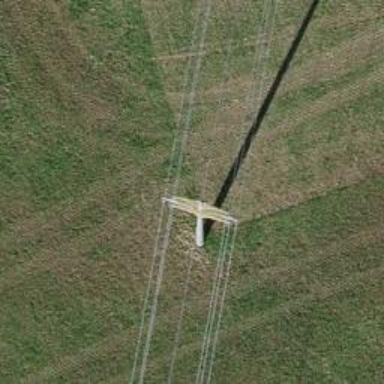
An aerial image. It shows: Power tower.